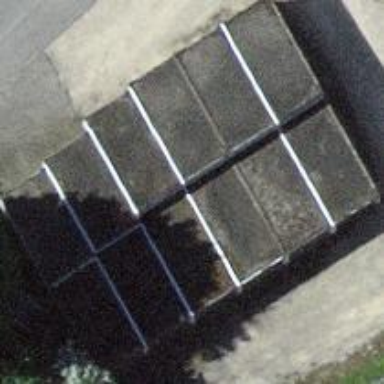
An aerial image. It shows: Garage building.